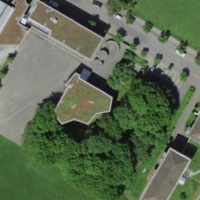
EUNIS habitat code: 54
Species observed at this site:
Anacamptis pyramidalis